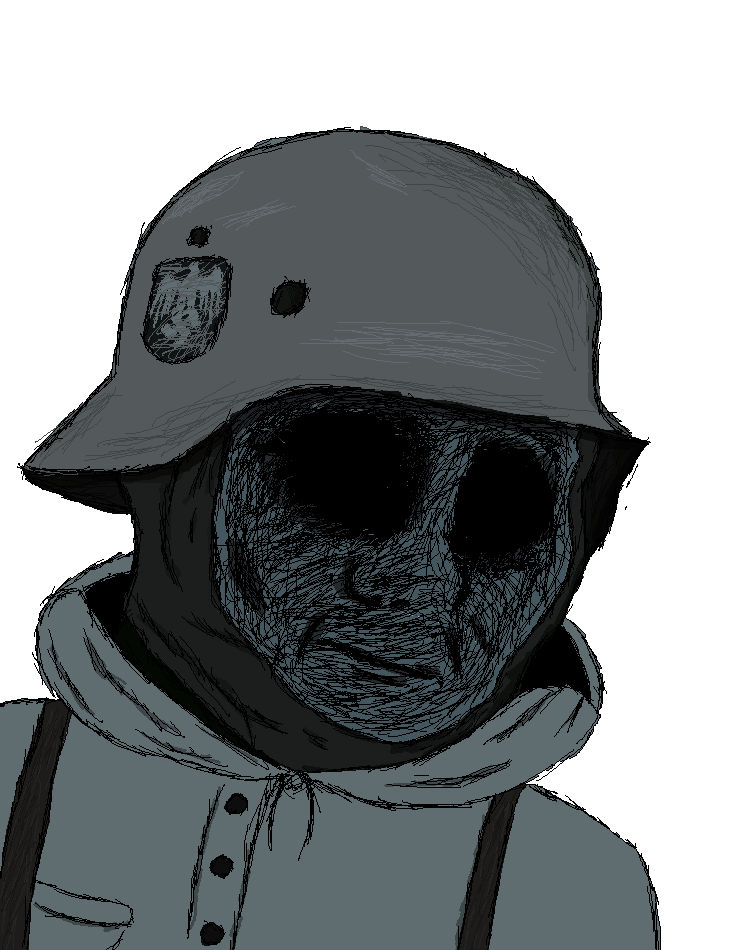
Label: 5_Withered_Wojak